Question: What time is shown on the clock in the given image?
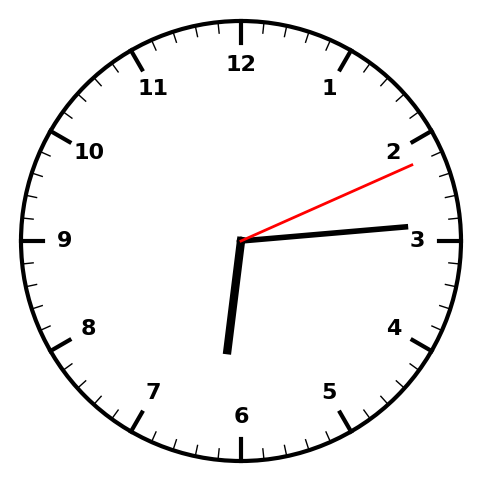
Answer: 06:14:11